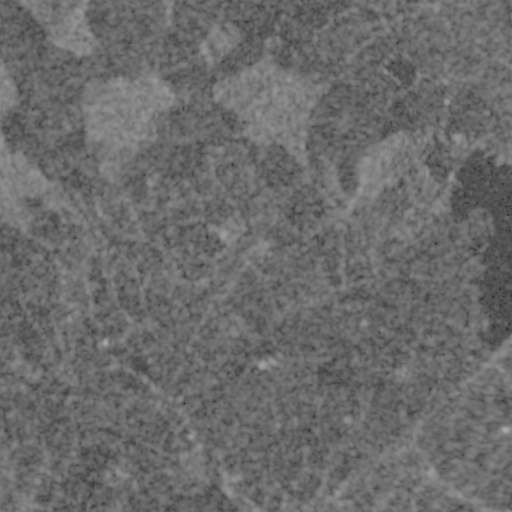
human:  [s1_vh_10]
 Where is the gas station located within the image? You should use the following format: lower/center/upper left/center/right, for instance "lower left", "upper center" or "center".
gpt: The gas station is located in the lower center of the image.
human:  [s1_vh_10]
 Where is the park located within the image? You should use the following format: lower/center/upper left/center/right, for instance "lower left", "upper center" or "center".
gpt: The park is located in the lower center of the image.
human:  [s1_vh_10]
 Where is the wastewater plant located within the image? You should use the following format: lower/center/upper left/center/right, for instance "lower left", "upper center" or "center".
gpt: The wastewater plant is located in the lower center of the image.
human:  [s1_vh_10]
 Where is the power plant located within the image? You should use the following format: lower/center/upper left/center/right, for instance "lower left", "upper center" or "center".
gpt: There is no power plant in the image.

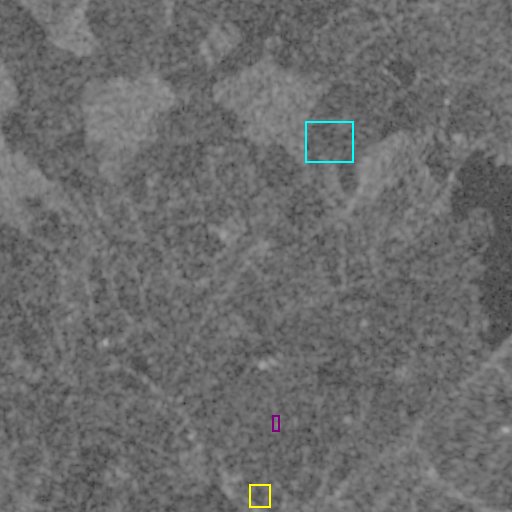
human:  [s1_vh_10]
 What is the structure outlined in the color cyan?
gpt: The structure outlined in cyan is a crop field.
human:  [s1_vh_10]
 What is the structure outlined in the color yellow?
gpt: The structure outlined in yellow is a park.
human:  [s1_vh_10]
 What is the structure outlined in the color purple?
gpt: The structure outlined in purple is a wastewater plant.
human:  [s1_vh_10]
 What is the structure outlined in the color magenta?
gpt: There is no magenta outline.